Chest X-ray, AP view. Patient: 46 years old, sex M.
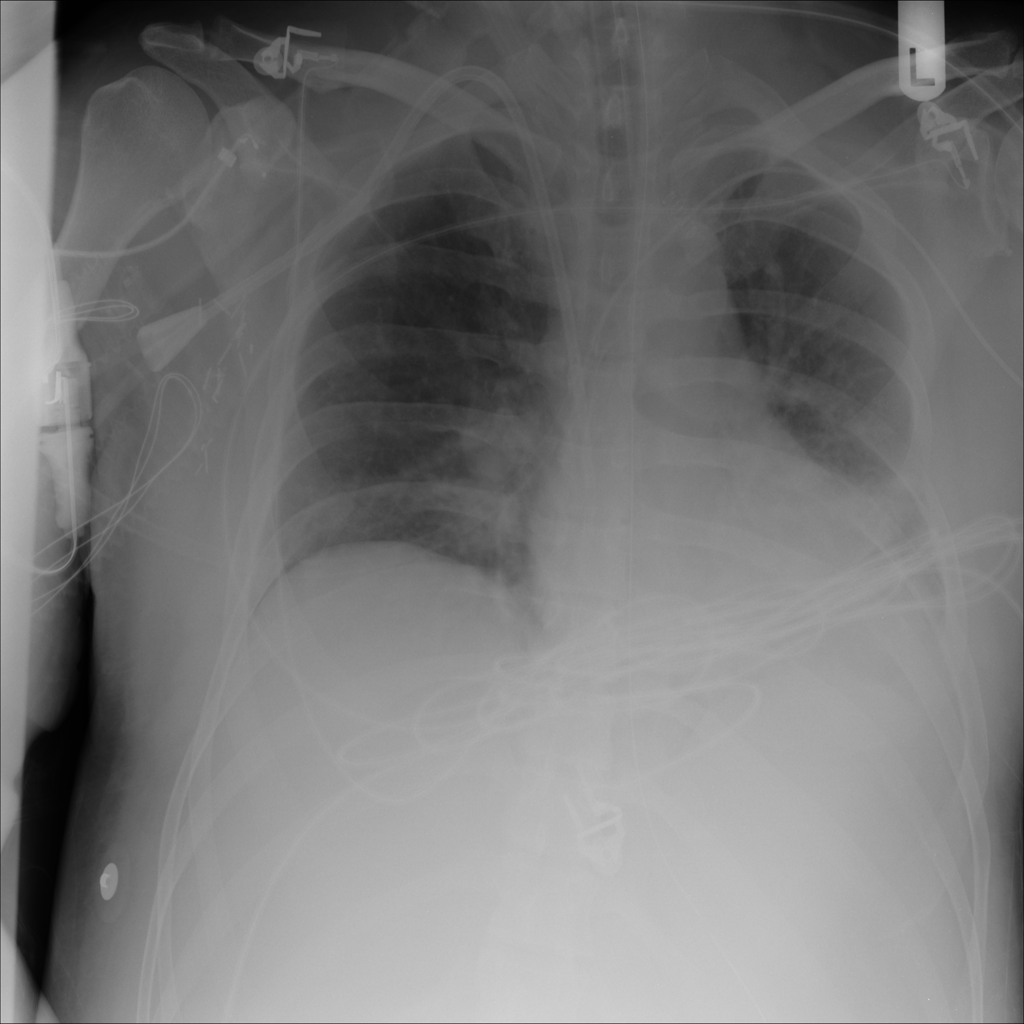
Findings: No Finding